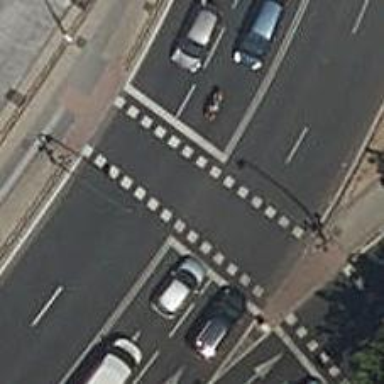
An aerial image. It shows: Road crossing with traffic signals.